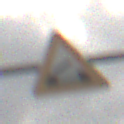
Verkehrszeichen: BeweglicheBruecke
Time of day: MorningAfternoon
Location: Outdoor (Nature)
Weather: Overcast
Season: NotSpecified
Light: Natural